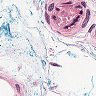
Metastatic tissue present: no